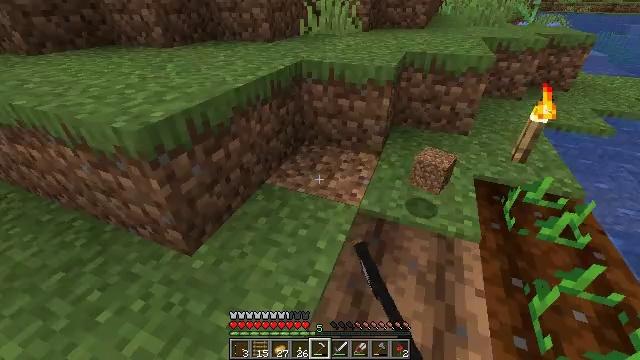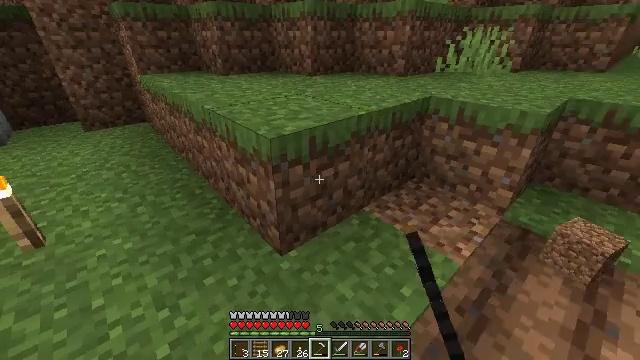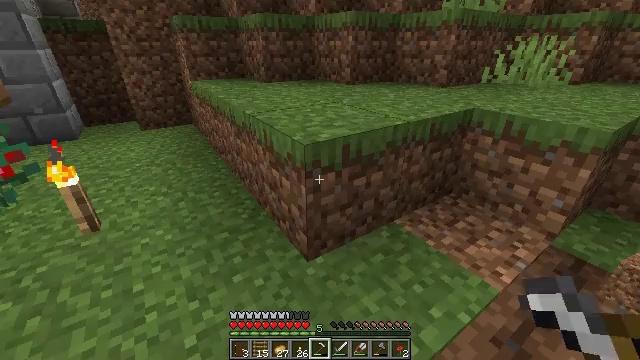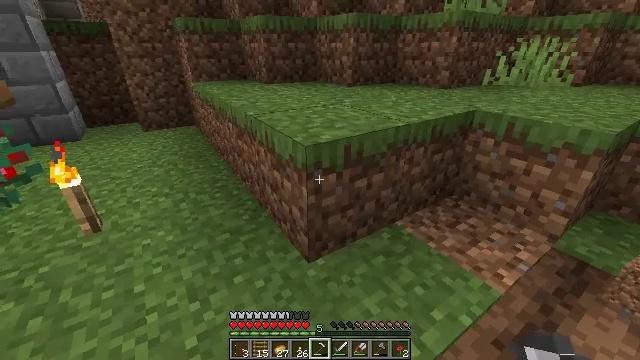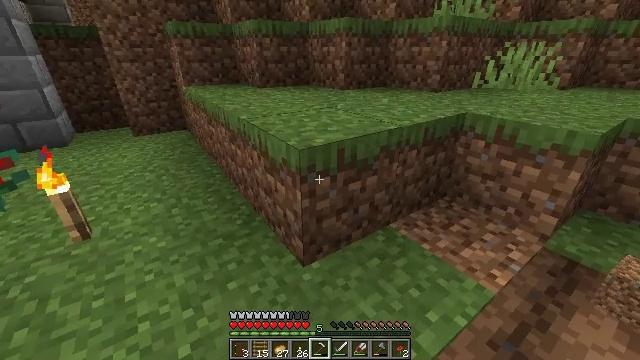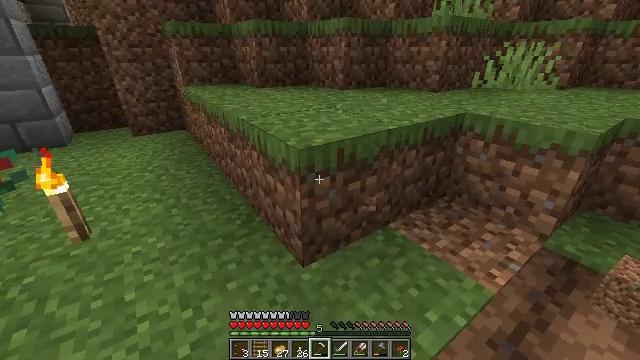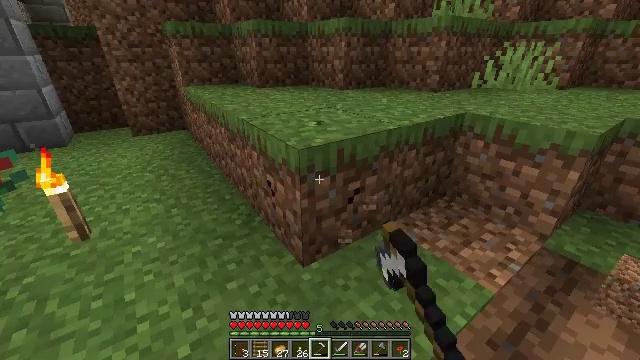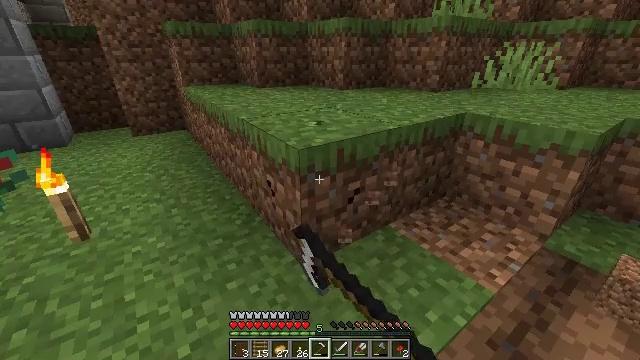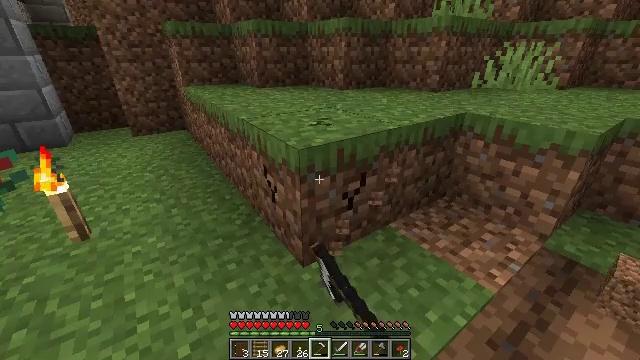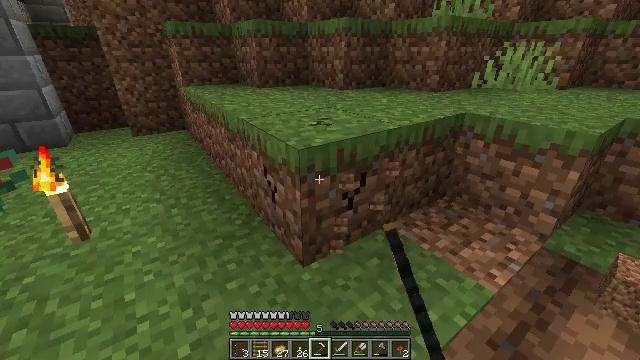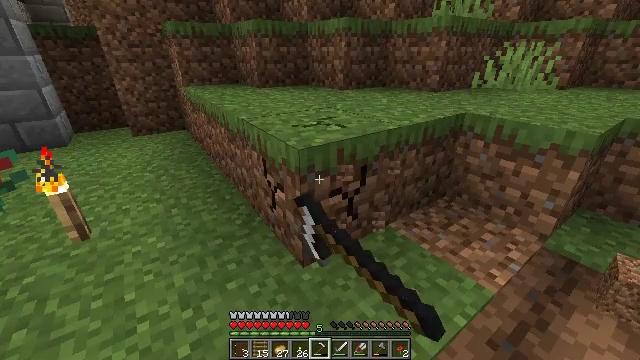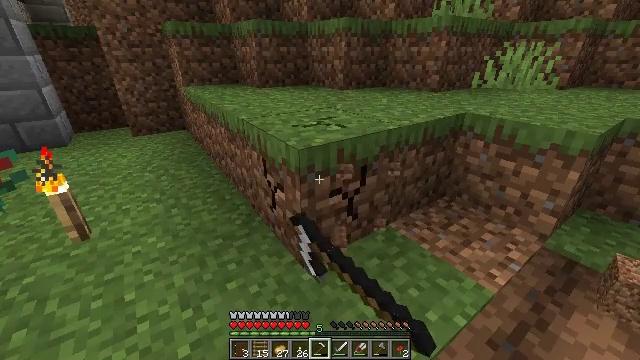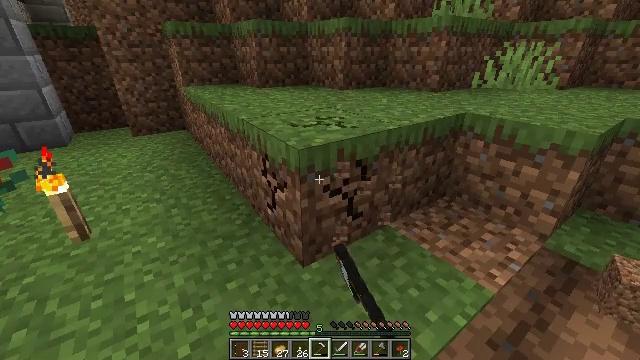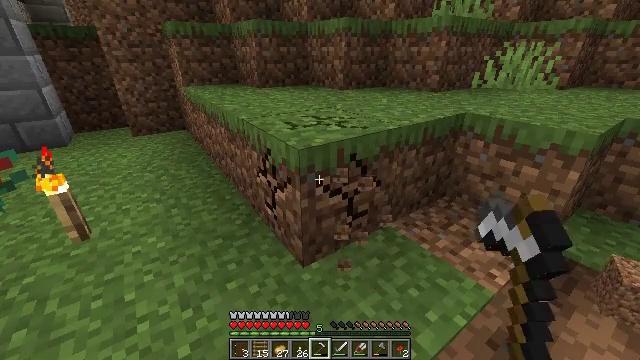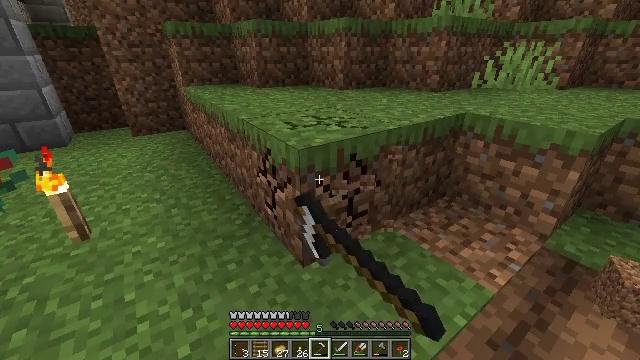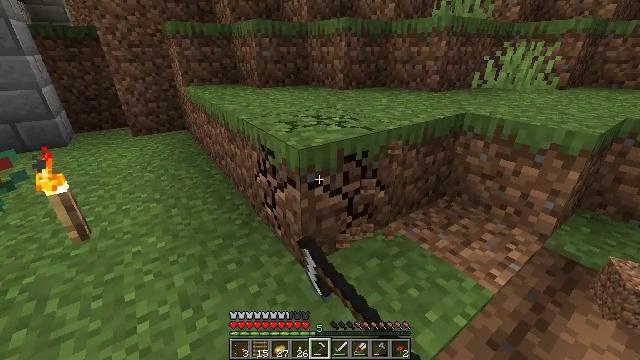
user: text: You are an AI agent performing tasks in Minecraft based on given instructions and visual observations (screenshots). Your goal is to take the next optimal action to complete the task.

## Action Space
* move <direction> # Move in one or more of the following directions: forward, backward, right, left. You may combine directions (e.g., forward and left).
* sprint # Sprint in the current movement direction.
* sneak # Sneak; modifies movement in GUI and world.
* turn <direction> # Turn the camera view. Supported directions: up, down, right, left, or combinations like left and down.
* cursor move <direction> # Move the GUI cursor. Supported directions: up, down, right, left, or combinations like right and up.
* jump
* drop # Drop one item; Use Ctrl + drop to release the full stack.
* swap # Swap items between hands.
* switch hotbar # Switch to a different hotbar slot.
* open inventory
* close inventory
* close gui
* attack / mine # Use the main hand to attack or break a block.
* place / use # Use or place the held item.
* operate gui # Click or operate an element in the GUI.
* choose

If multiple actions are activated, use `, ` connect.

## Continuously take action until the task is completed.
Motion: motion action
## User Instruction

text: Collect the grass block using a shovel.
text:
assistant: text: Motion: turn left and up
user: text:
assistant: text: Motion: turn left and up
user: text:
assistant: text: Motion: no_op
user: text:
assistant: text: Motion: turn right
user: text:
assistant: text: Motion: attack / mine
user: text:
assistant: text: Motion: attack / mine
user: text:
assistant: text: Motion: attack / mine
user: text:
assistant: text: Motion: attack / mine
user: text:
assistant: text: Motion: attack / mine
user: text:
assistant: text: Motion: attack / mine
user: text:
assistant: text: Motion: attack / mine
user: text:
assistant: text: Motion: attack / mine
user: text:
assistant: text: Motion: attack / mine
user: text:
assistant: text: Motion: attack / mine
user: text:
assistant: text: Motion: attack / mine
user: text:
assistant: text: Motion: attack / mine
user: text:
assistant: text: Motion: attack / mine
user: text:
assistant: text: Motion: attack / mine
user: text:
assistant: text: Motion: attack / mine
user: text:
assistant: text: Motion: attack / mine
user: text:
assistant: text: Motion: attack / mine
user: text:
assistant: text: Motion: attack / mine
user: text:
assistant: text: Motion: attack / mine
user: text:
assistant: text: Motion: attack / mine
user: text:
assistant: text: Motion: move forward, attack / mine
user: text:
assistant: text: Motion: move forward, attack / mine
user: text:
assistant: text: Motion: move forward, attack / mine
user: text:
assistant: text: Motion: move forward, turn right
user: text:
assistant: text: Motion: move forward, turn right
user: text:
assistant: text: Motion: move forward, turn right